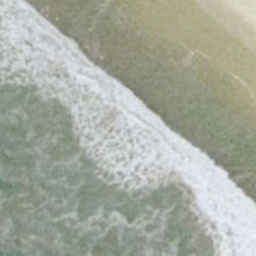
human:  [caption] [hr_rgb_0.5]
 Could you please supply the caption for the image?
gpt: The waves slapping a white sand beach .

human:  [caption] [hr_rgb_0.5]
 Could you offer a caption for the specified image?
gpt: The waves come over again and again to the sand beach and throw up white foam .

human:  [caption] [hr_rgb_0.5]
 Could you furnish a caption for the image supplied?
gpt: This is a beach with blue sea and sand .

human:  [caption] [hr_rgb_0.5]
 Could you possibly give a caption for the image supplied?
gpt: The waves violently slapping a white sand beach over and over again .

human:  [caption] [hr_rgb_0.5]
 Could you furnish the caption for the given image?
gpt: The waves slapping a white sand beach over and over again .